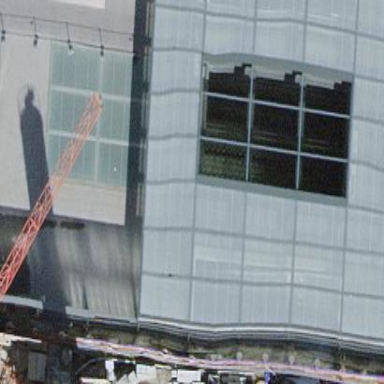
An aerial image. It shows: View of roof of building.